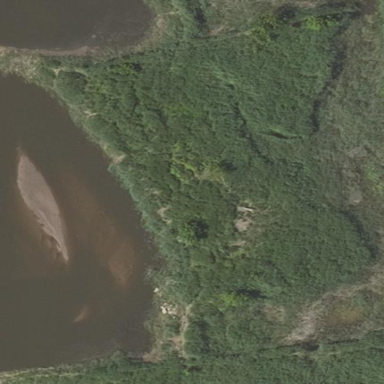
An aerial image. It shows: Islet surrounded by woodland.